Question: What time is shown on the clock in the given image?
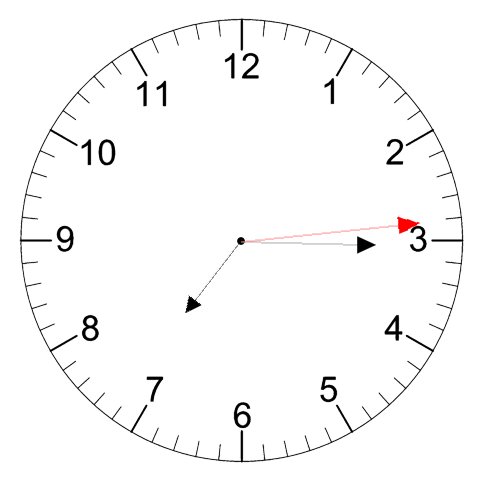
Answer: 07:15:14